Frequency: 50000
Velocity: 0,155
Power: 22,6
Pulse duration: 0,0000001
Pass count: 1
Magnification: 10
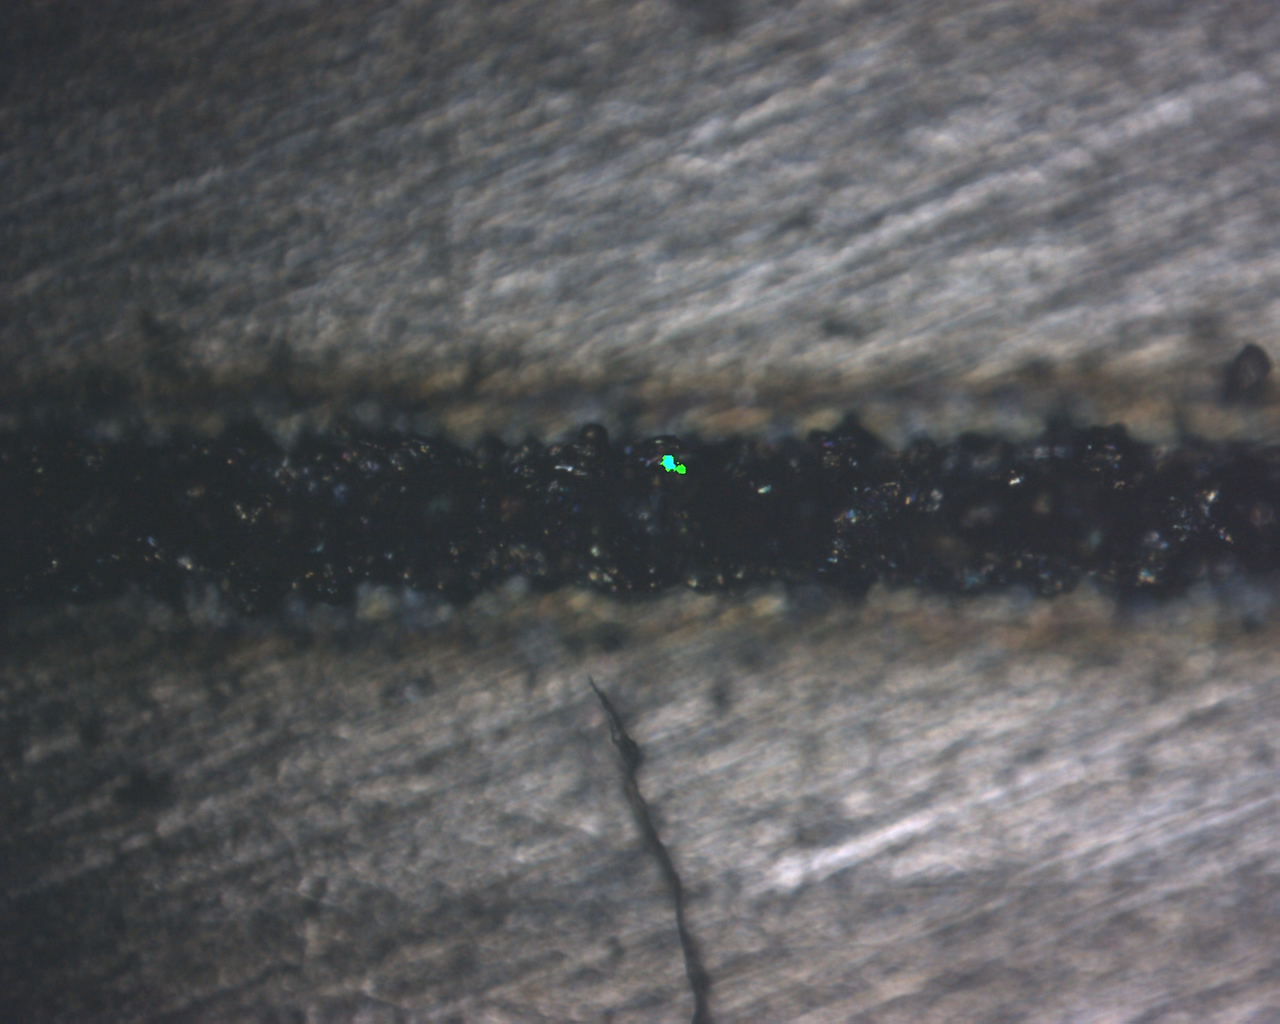
Measured width: 138.924
Other width: 63.32